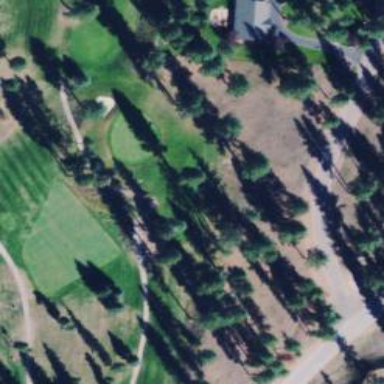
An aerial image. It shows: Golf course surrounded by greenery.